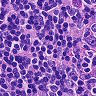
Metastatic tissue present: no